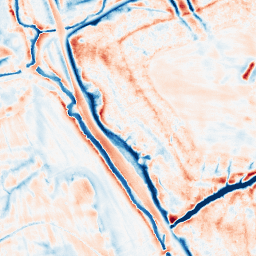
Category: edge_preserving
Decomposition family: bilateral
Decomposition parameters: d: 21
sigma_color: 25
sigma_space: 25
Upsampling method: sinc_hamming
Upsampling parameters: scale: 4
kernel_size: 16
Upsampling scale: 4